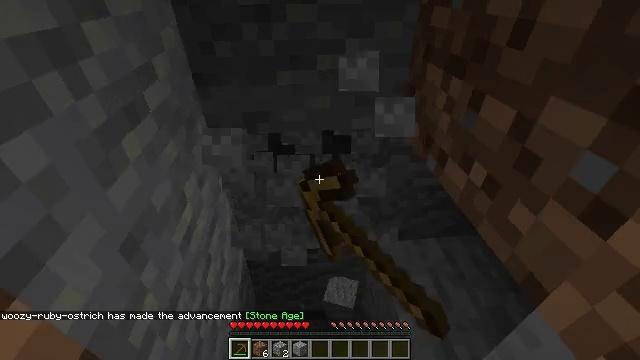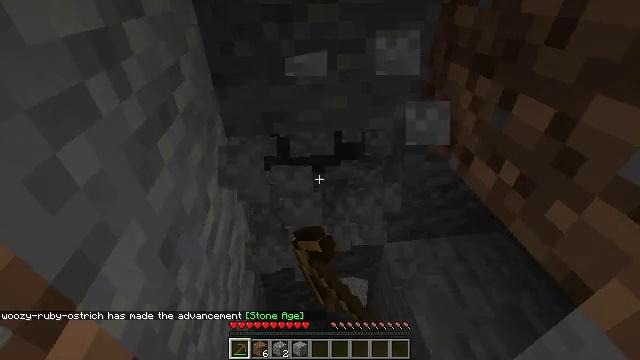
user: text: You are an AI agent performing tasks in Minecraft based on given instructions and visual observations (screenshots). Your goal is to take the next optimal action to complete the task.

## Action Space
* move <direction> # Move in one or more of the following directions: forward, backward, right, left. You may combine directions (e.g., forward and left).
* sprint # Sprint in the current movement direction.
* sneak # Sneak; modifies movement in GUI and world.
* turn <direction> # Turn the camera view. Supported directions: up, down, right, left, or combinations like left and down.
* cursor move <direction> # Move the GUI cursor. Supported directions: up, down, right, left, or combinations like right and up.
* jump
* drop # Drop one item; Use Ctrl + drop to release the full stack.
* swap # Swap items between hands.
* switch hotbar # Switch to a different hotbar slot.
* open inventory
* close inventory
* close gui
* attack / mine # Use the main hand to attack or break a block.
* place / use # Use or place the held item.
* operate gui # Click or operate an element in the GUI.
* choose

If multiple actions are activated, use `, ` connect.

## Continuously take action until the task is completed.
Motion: motion action
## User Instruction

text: Attack the andesite block to gather it.
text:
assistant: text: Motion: move left
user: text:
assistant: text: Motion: no_op